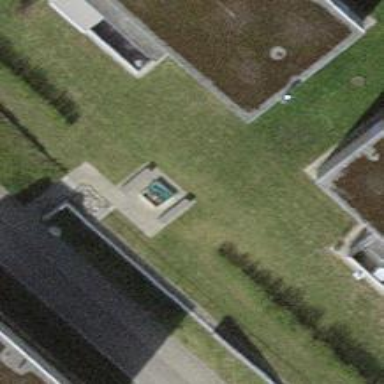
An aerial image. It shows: Concrete bench.